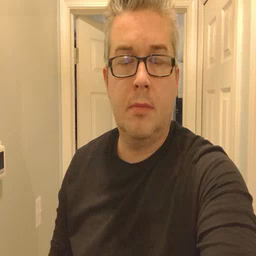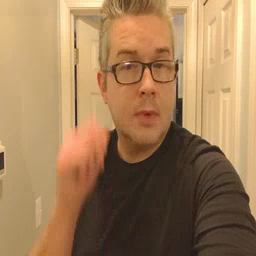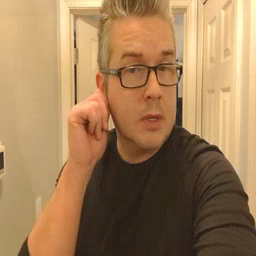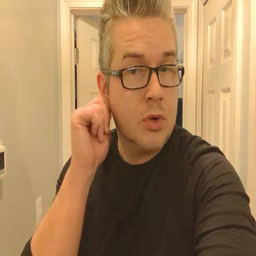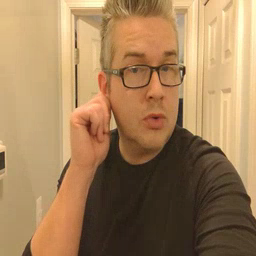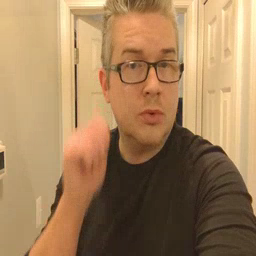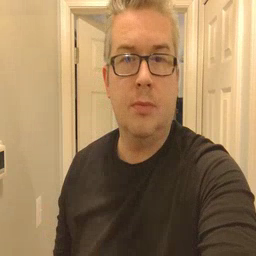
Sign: ear